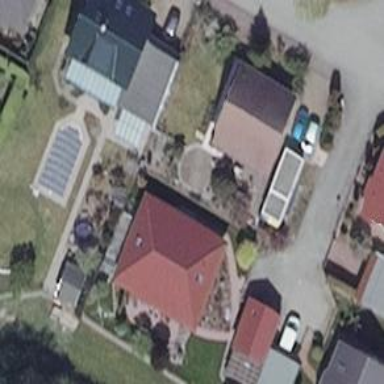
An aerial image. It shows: Building with red hipped roof.